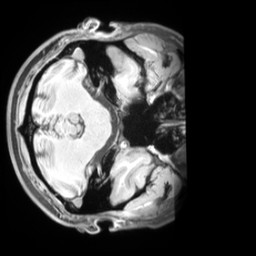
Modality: T1w
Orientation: axial